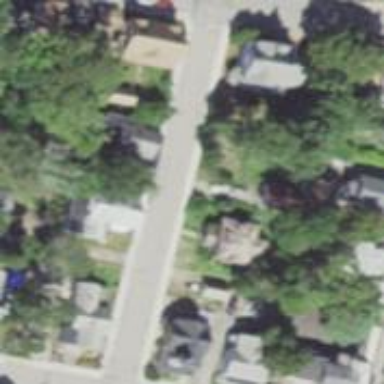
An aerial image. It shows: Residential driveway designated as service road.